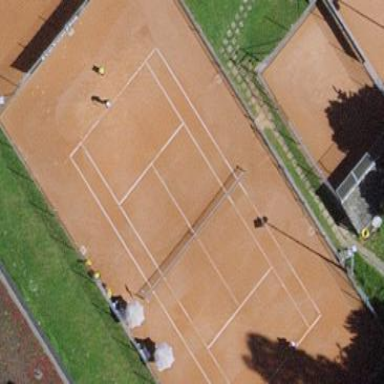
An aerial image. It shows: Tennis court with tartan surface on leisure land pitch.